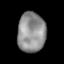
Tissue: lung
Cell type: Epithelial cells
Senescence score: 0.2093
Nuclear area (px): 1089
Mean DAPI intensity: 143.92